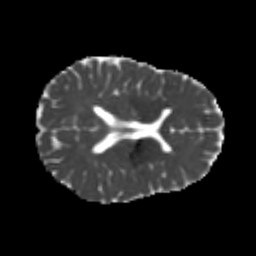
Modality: MD
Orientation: axial
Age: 21
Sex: female
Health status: healthy
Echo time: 0.074 s